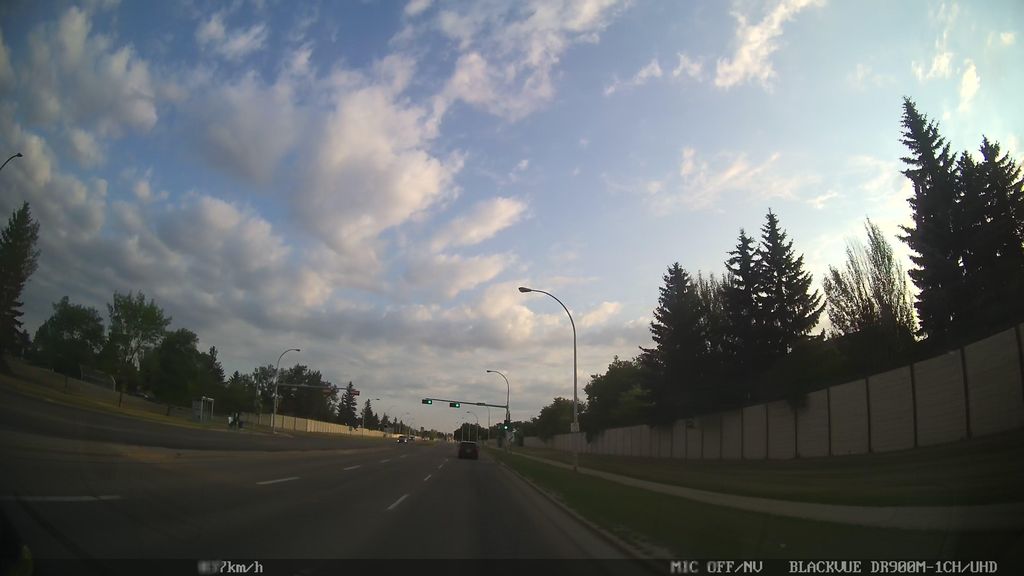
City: edmonton